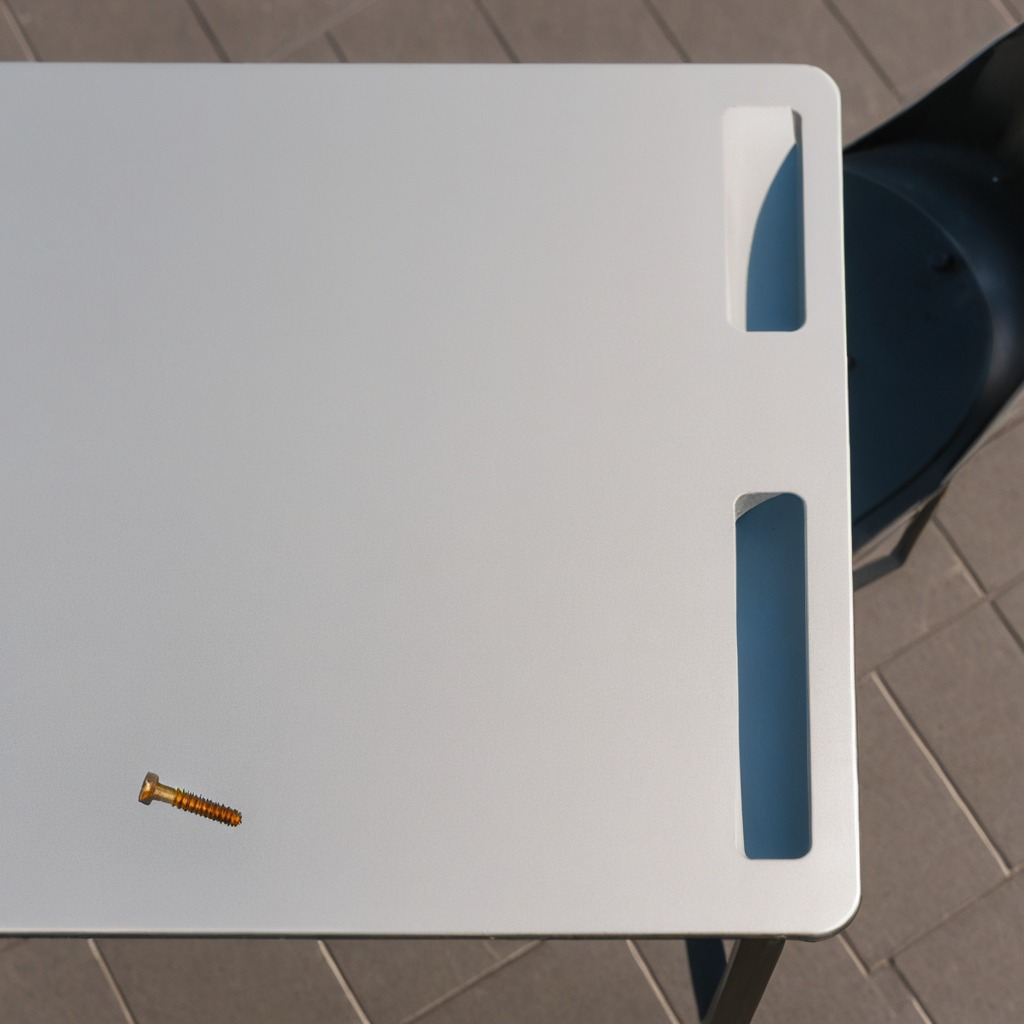
A metal screw is lying on a clean utility table in a temporary outdoor tool station textured surface afternoon light completely empty no clutter no objects on or around the table